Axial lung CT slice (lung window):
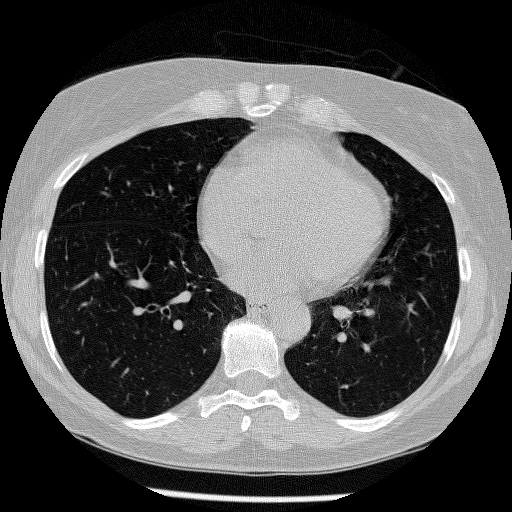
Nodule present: no